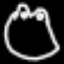
Label: frog